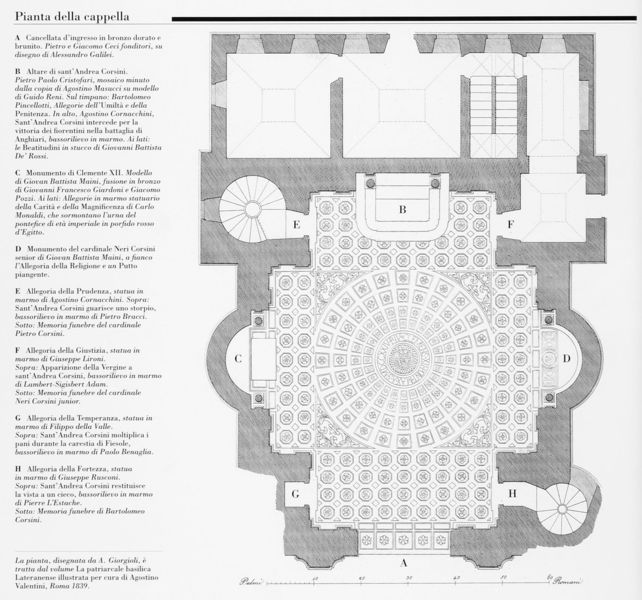
Titel: Rom, San Giovanni in Laterano, Corsini Kapelle
Künstler: Alessandro Galilei
Standort: Rom, S. Giovanni in Laterano (EU - I - Latium)
Schlagwörter: fenster, muster, architektur, barock, kirche, renaissance, schrift, italien, kuppel, treppe, fussboden, symetrie, eingang, gewölbe, dom, schwarzweiß, text, mosaik, altar, portal, tore, mauern, mittelalter, altarraum, apsis, chor, kapelle, plan, wendeltreppe, beschreibung, legende, erklärung, grundriss, massstab, nischen, zentralbau, vorhalle, apsiden, planung, italienisch, planzeichnung, b, a, rund kuppel, pianta, zentralbaz, scgrundriss, pianta della cappella, piantaa, pianta della capella, gewwölbe